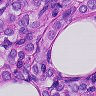
Metastatic tissue present: yes